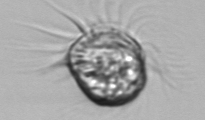
Label: Leegaardiella_ovalis